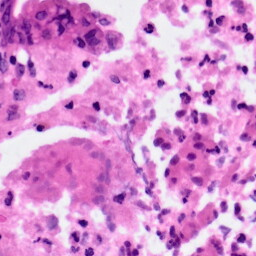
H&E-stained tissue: Pancreatic